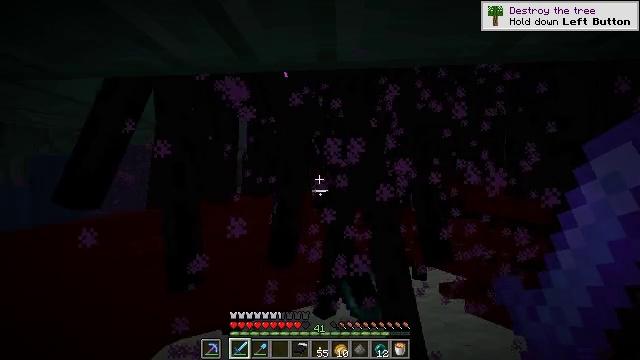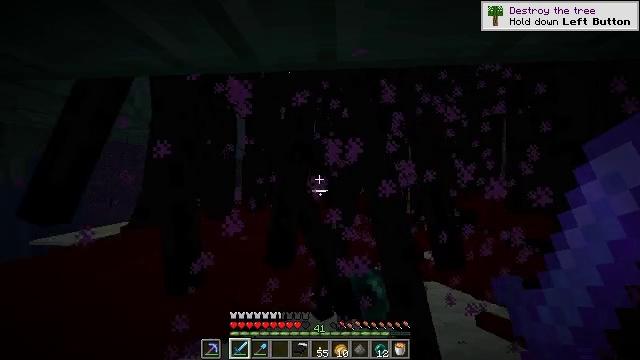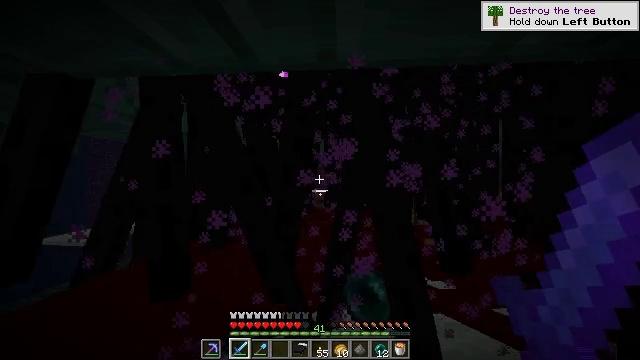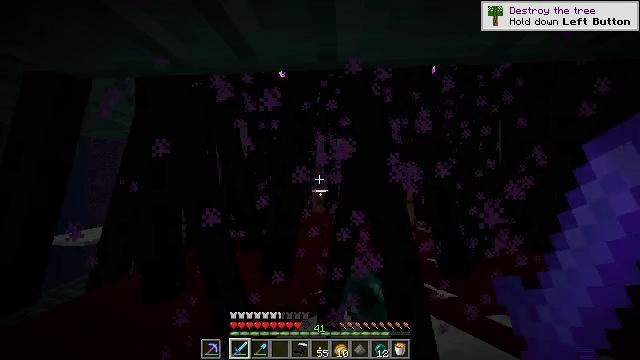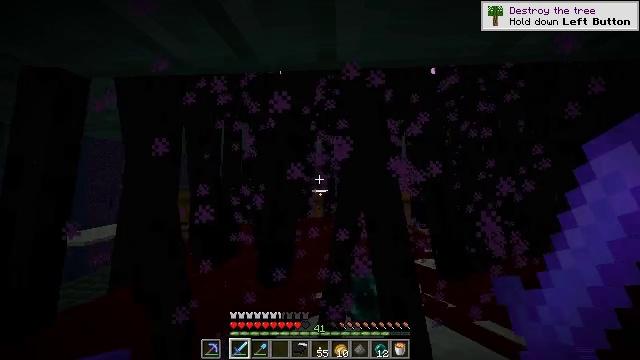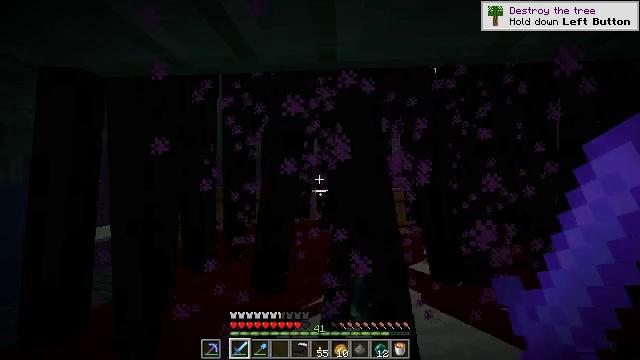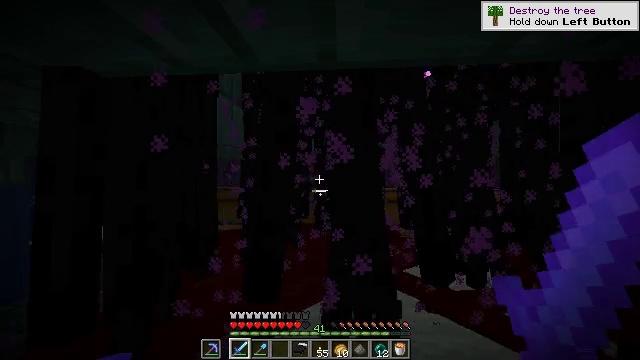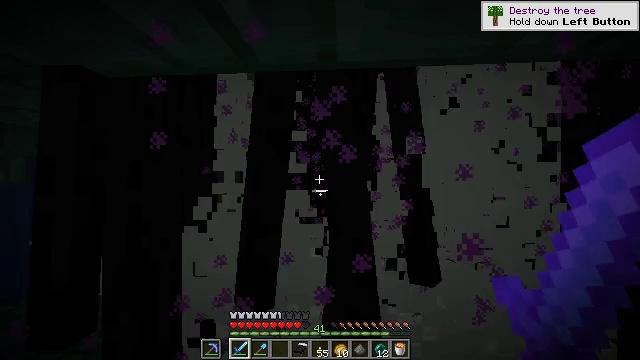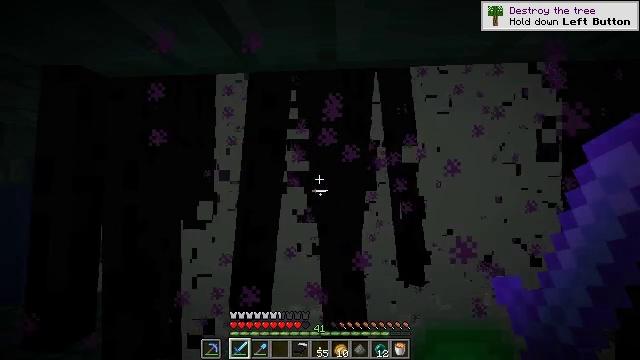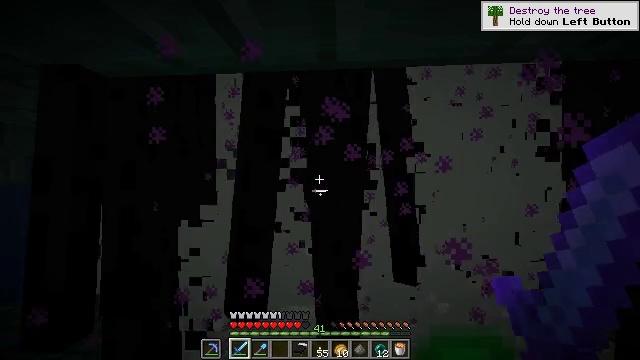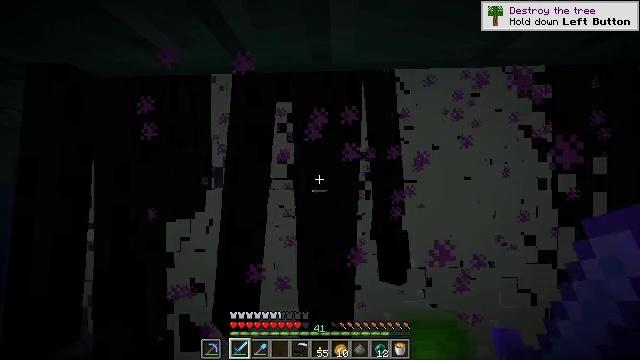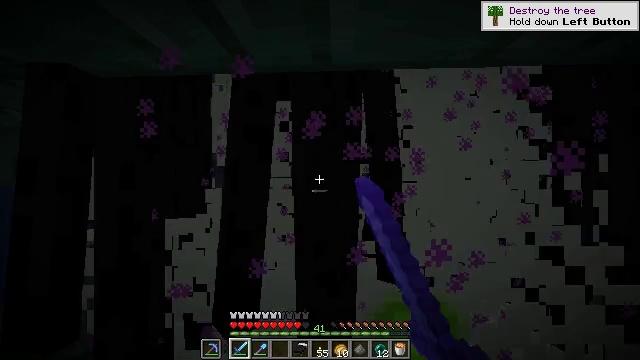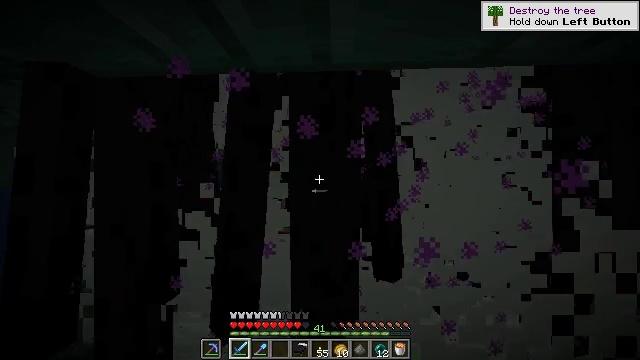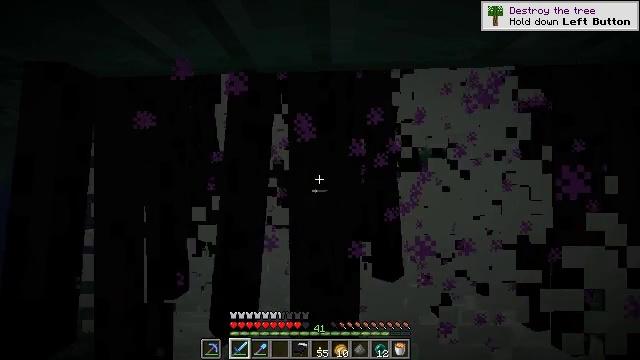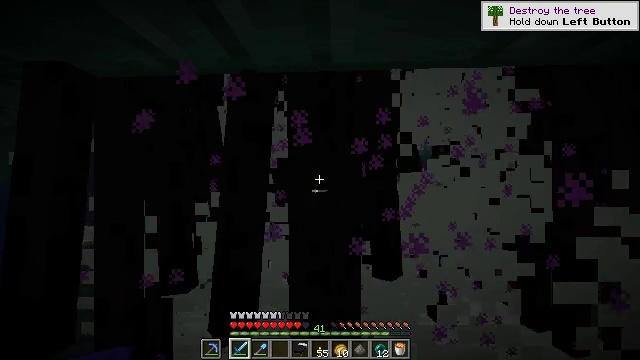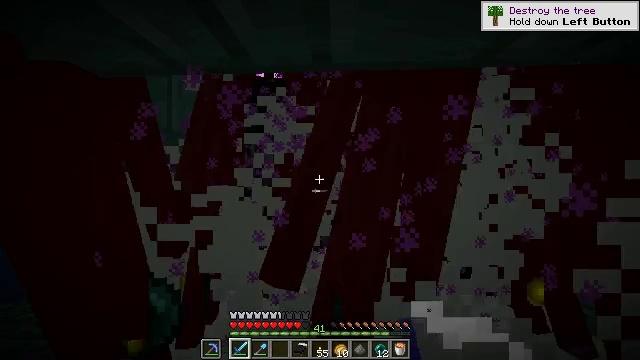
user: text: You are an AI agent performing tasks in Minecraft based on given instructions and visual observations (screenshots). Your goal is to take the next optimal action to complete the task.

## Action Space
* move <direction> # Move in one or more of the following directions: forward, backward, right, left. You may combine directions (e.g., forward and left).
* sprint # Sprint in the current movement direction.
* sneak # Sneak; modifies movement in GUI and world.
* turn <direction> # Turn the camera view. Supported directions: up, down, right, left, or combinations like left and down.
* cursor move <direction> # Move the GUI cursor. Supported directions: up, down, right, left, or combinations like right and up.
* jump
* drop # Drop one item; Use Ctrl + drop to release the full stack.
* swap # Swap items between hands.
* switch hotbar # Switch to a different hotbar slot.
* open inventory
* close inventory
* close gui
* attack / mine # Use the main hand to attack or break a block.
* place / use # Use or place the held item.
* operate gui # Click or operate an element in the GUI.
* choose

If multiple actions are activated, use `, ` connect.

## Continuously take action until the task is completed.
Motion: motion action
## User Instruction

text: Defeat an enderman.
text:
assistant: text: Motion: no_op
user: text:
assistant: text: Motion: no_op
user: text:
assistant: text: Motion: no_op
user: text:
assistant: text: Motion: no_op
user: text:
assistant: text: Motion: no_op
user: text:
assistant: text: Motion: no_op
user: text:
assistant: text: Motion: no_op
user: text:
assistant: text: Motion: no_op
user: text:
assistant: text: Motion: no_op
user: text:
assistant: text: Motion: turn right, attack / mine
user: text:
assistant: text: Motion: attack / mine
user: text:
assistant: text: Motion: attack / mine
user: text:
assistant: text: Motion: attack / mine
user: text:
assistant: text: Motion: attack / mine
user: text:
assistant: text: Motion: no_op
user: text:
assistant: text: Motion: no_op
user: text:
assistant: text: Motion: no_op
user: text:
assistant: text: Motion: no_op
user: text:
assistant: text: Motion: no_op
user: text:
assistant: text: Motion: no_op
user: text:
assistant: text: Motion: no_op
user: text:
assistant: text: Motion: no_op
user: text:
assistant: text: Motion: no_op
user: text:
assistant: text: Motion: no_op
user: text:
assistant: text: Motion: no_op
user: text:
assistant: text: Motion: no_op
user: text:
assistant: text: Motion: no_op
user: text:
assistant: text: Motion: no_op
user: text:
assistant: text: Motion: no_op
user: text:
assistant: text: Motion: no_op